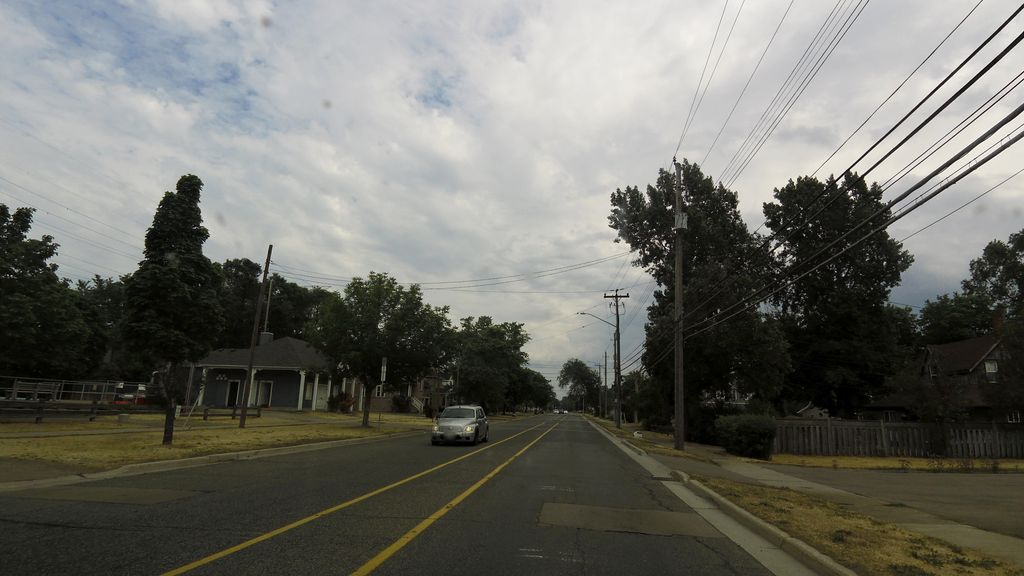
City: hamilton